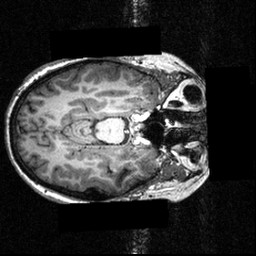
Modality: T1w
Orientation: axial
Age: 27
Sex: female
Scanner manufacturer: siemens
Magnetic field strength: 3.951 T
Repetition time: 1.5 s
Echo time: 0.00335 s